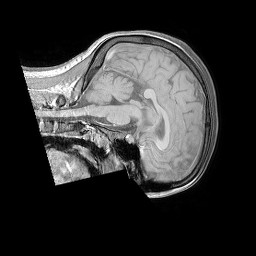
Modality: T1w
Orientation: sagittal
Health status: ill
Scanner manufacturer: philips
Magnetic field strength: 3 T
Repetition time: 0.3787 s
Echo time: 0.002908 s